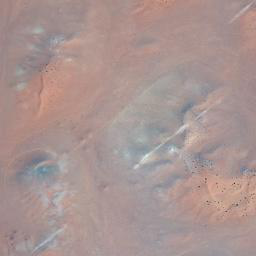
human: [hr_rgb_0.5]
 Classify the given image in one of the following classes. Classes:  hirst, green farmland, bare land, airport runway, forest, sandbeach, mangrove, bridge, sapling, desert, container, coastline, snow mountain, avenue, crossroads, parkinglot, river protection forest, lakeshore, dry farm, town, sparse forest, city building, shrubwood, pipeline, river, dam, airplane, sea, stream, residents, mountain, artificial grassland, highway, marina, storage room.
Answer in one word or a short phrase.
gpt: desert